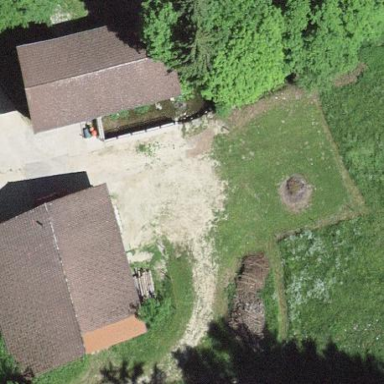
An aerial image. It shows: Rural barn.